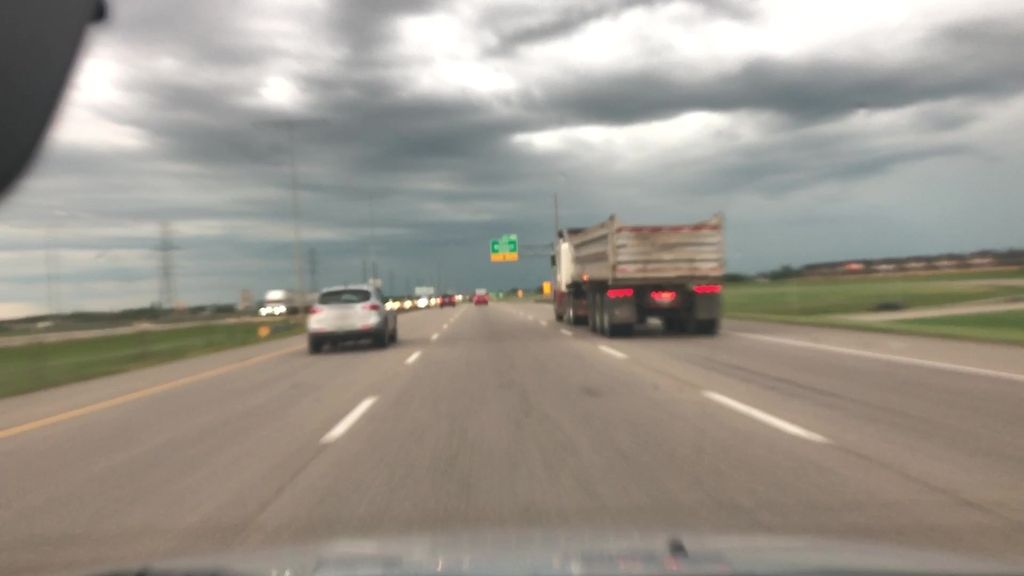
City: edmonton